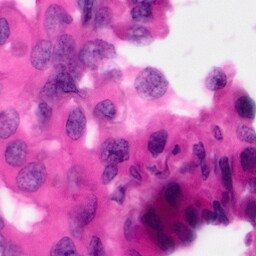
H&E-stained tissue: Pancreatic